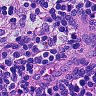
Metastatic tissue present: no